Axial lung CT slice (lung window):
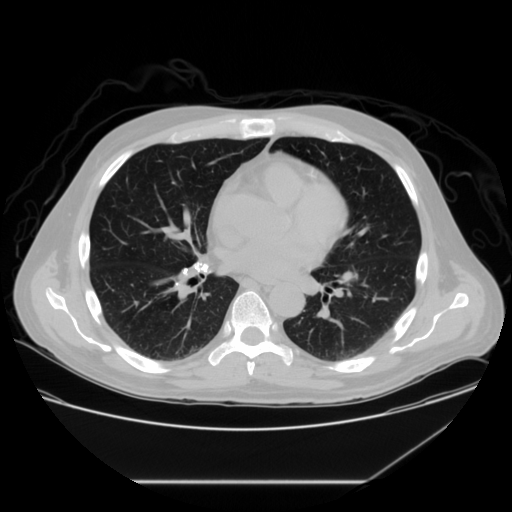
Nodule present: no